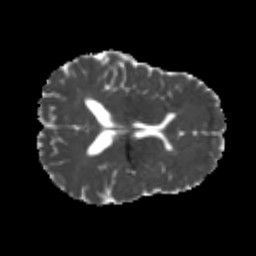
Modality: MD
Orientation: axial
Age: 22
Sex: female
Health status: healthy
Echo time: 0.074 s